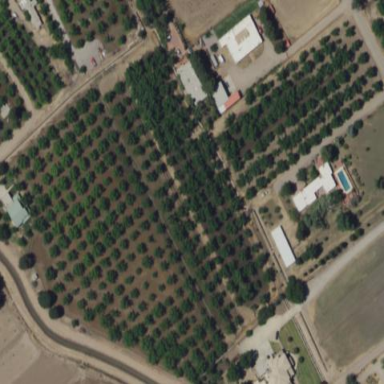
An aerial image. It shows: Orchard.